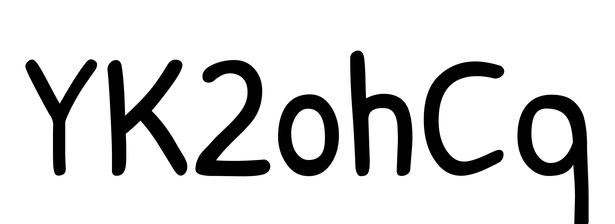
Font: PatrickHand-Regular